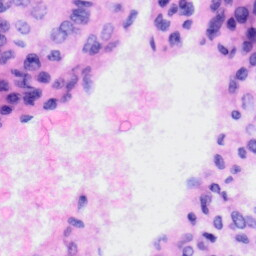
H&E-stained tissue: Liver